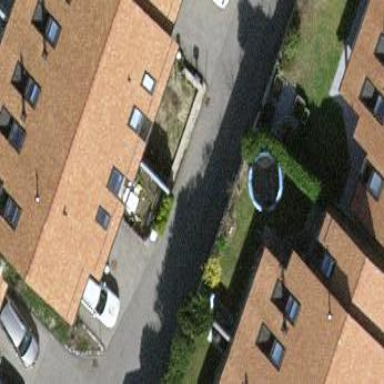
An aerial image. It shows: Residential building.